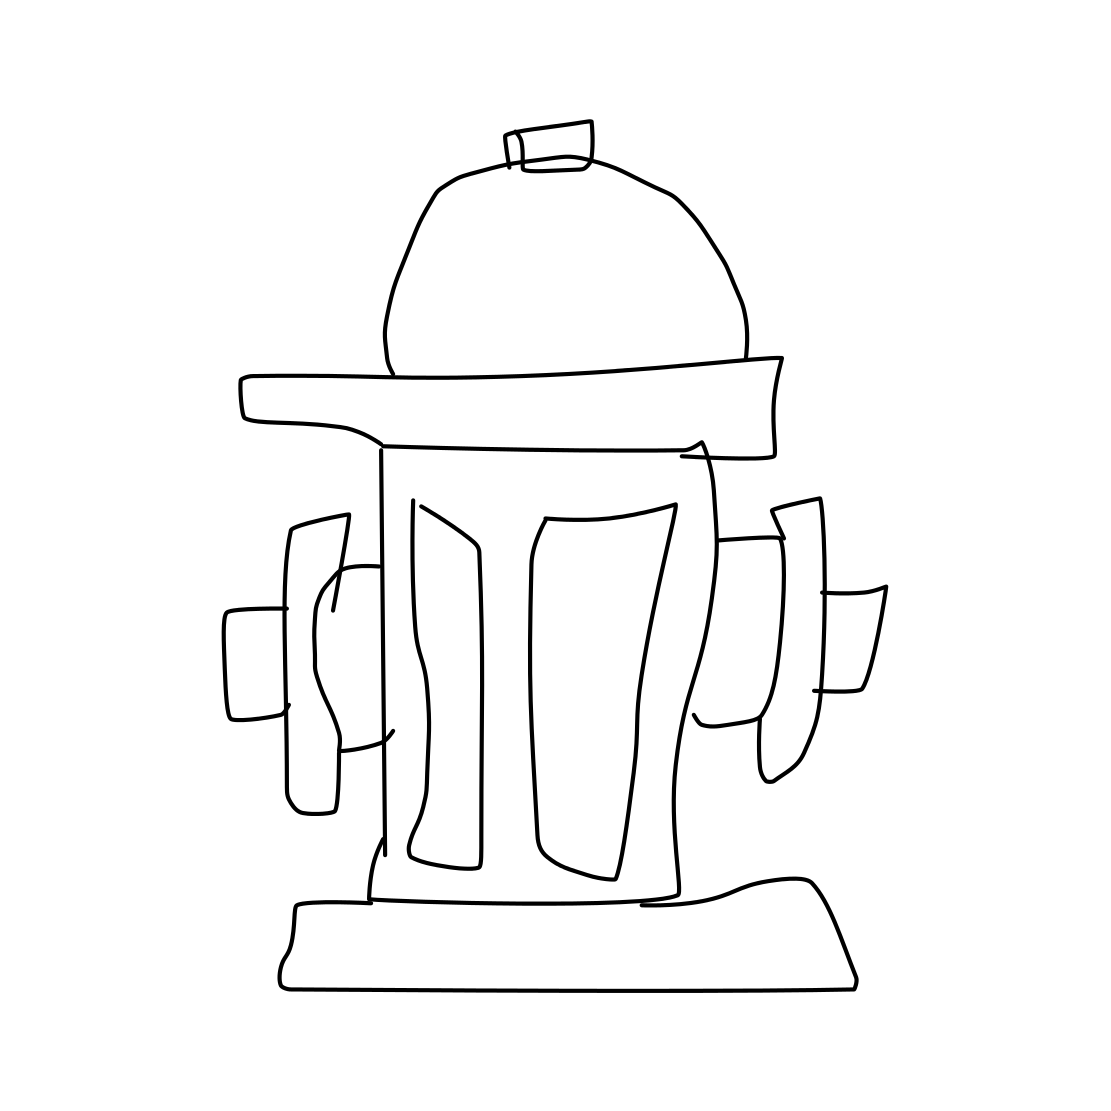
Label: fire hydrant